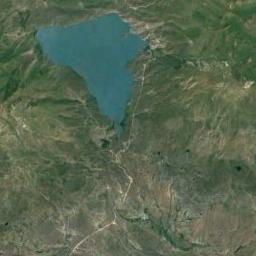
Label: lake